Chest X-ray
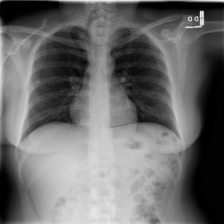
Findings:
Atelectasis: negative
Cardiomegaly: negative
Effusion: negative
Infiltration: negative
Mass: positive
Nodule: negative
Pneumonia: negative
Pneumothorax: negative
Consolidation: negative
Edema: negative
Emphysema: negative
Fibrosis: negative
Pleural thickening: negative
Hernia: negative